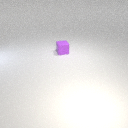
small purple rubber cube